Brain MRI, t1w sequence, axial 2D slice.
Patient: age 34, sex F, weight 90 kg, height 1.9 m
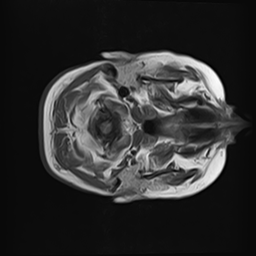